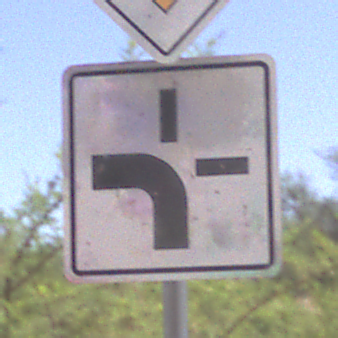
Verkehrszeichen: VerlaufVorfahrtsstrasse1
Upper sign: Vorfahrtsstrasse
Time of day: Midday
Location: Outdoor (RoadRail)
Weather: Clear
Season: NotSpecified
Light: Natural